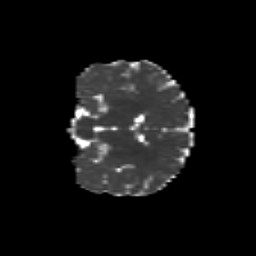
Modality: MD
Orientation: coronal
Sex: female
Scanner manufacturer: siemens
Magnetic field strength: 3 T
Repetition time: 5 s
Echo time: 0.071 s